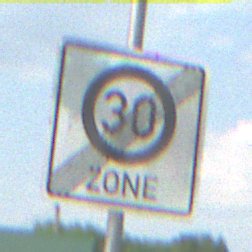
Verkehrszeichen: EndeZone30
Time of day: MorningAfternoon
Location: Outdoor (Nature)
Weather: PartlyCloudy
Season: NotSpecified
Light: Natural